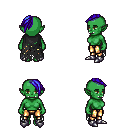
a pixel art fantasy rpg character, female body template, orc, green skin, black tattered cape, gold greaves, blue long mohawk hairstyle, metal boots, four views (front, back, left, right), 2x2 character sprite sheet, small pixel art, hard edges, no anti-aliasing